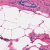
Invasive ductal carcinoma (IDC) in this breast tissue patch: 0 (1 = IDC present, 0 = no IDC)